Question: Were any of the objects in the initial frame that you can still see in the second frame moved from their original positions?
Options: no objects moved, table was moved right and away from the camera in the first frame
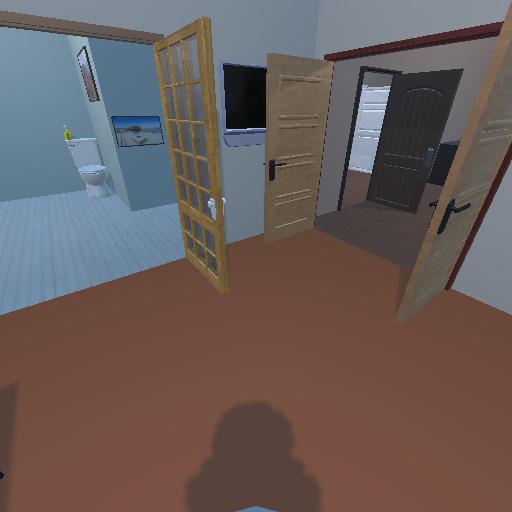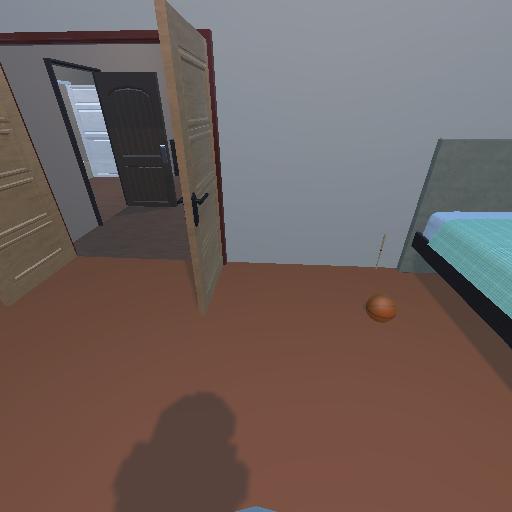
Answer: no objects moved